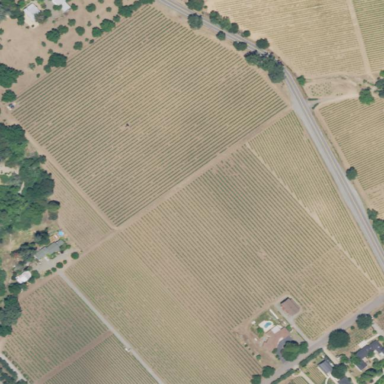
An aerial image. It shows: Vineyard with grape crops.